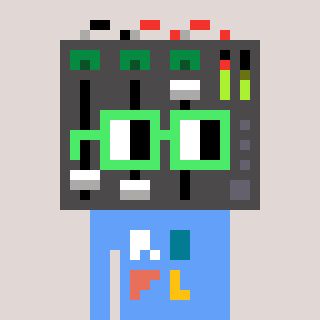
a pixel art character with square light green glasses, a mixer-shaped head and a blue-colored body on a warm background